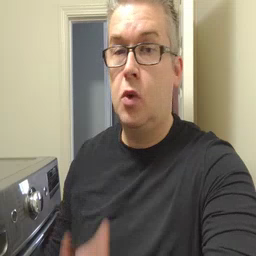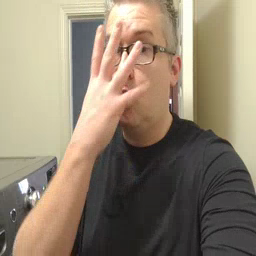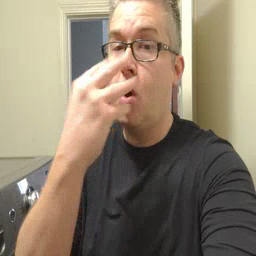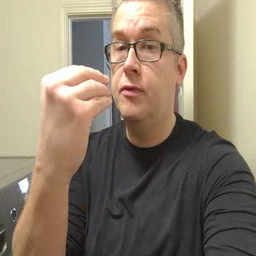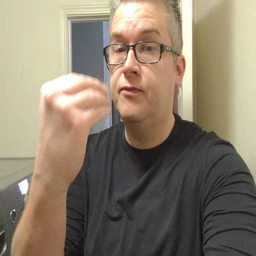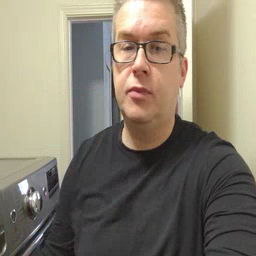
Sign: wolf